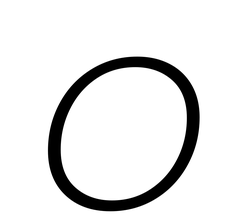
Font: Poppins-ExtraLightItalic